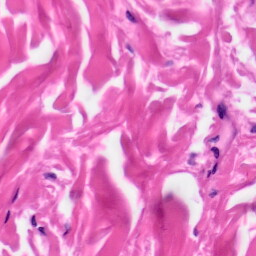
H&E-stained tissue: Skin